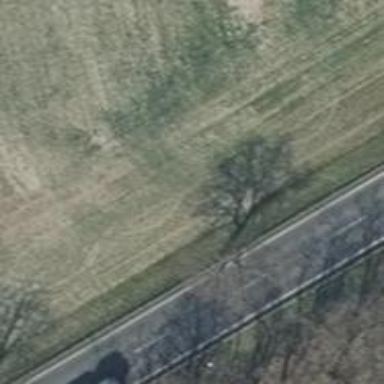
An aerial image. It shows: Deciduous broadleaved tree.